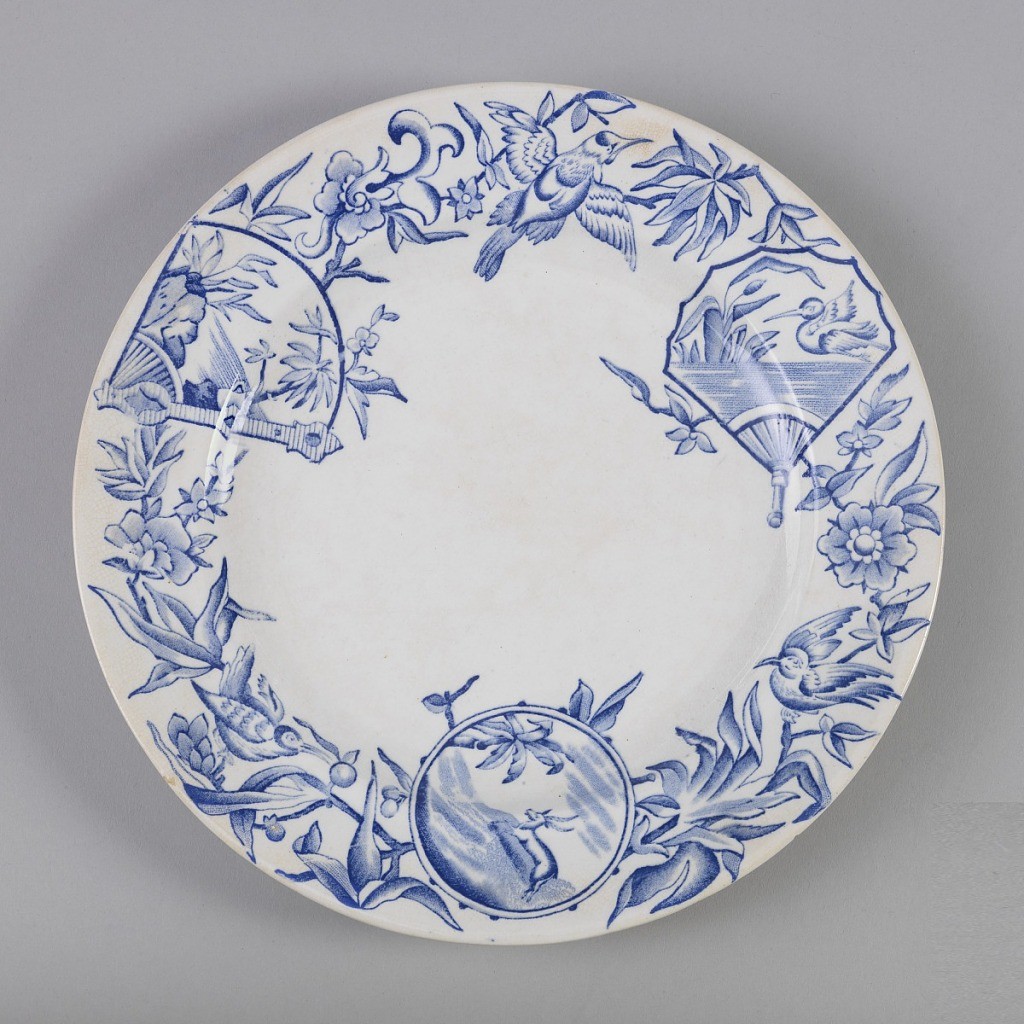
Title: Oriental
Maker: New Wharf Pottery Co., active 1878 – 1894
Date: ca. 1878–85
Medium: Glazed earthenware
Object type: Plate
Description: Circular form, the white crackled ground with blue Japanese-inspired transfer-printed decoration along the rim showing three birds among flowering plants interspersed with a medallion showing deer in landscape, a fan with crane (?) flying above a marsh, and a folding fan with waterscape, in foreground are rocks, plants and branch in handled jug.